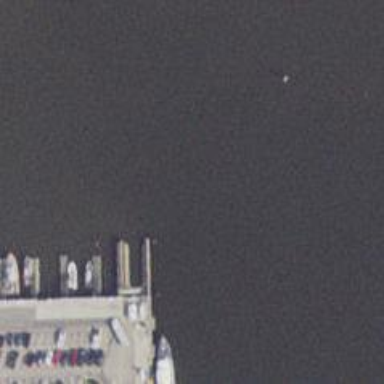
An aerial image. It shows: Pier designed for boat lift on the waterway.